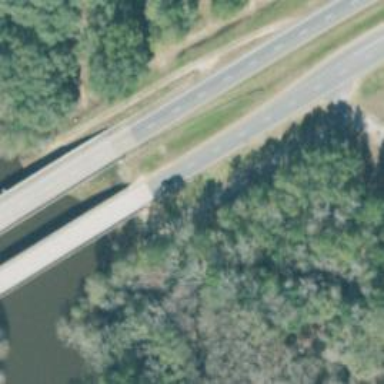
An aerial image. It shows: Bridge crossing trunk highway that is also expressway with dual carriageways.